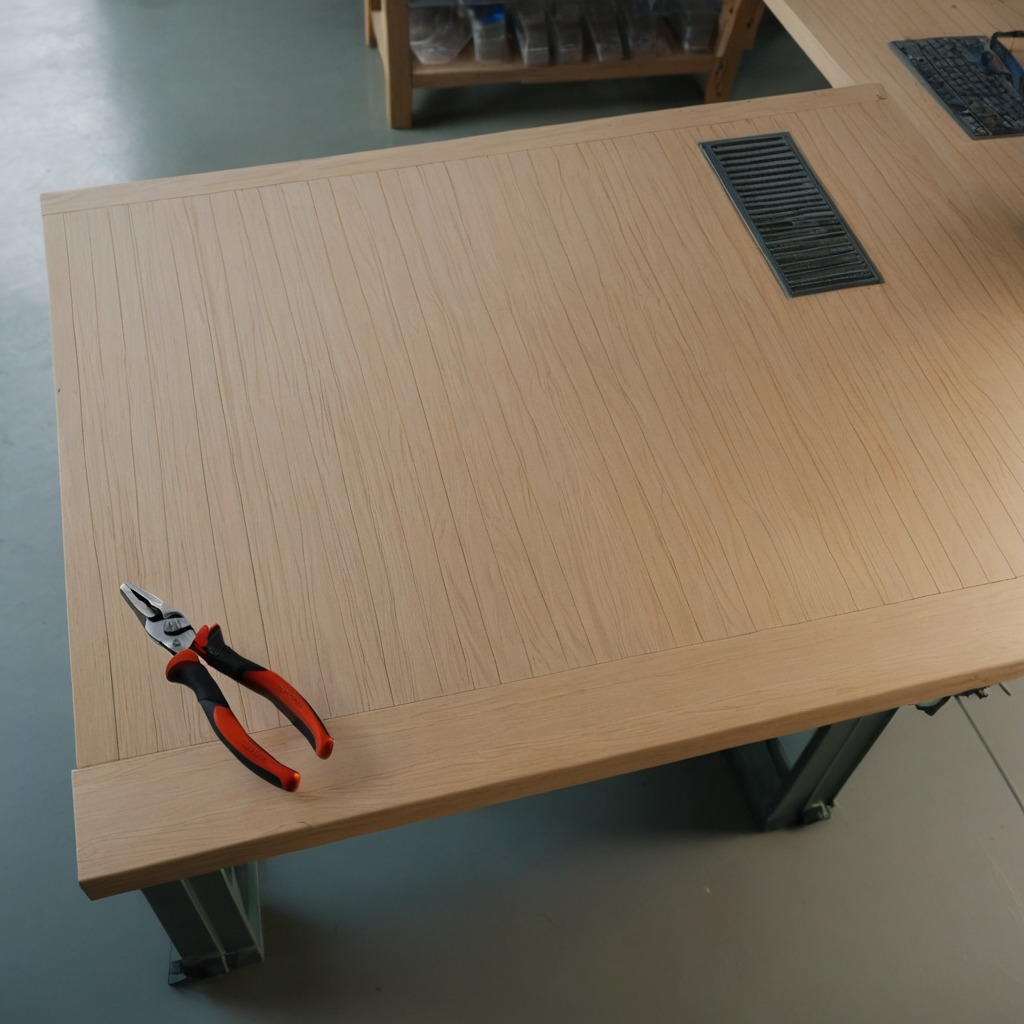
A plier lying on a workbench inside a coastal fishing gear workshop